Milling tool wear sample.
Tool blade image: 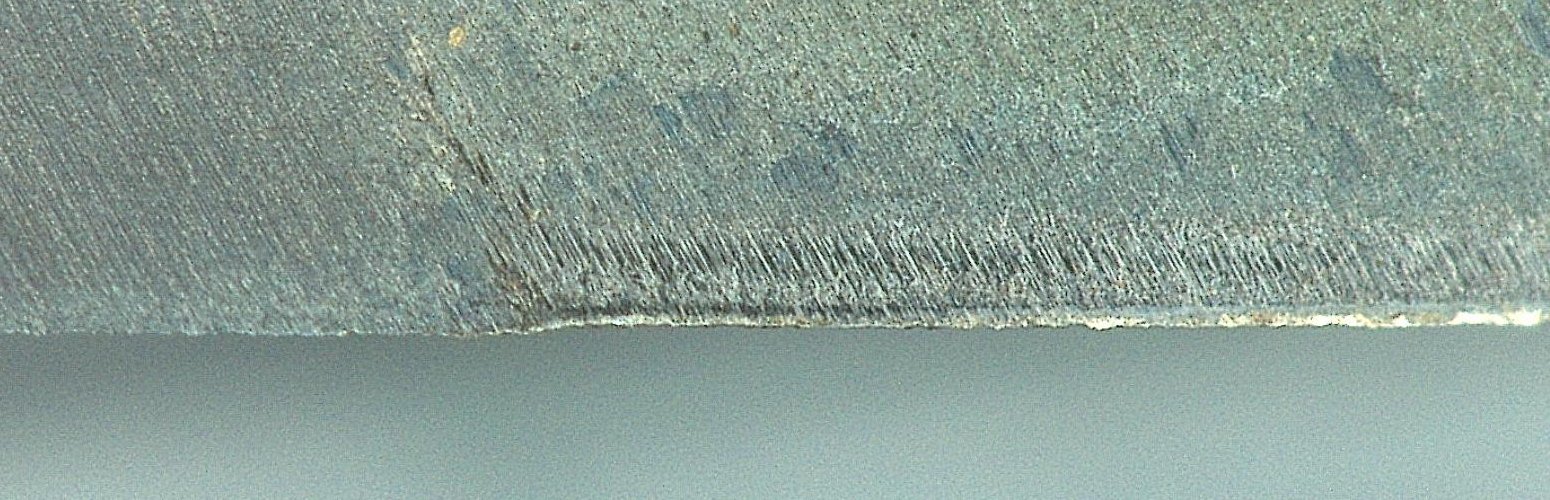
Chip image: 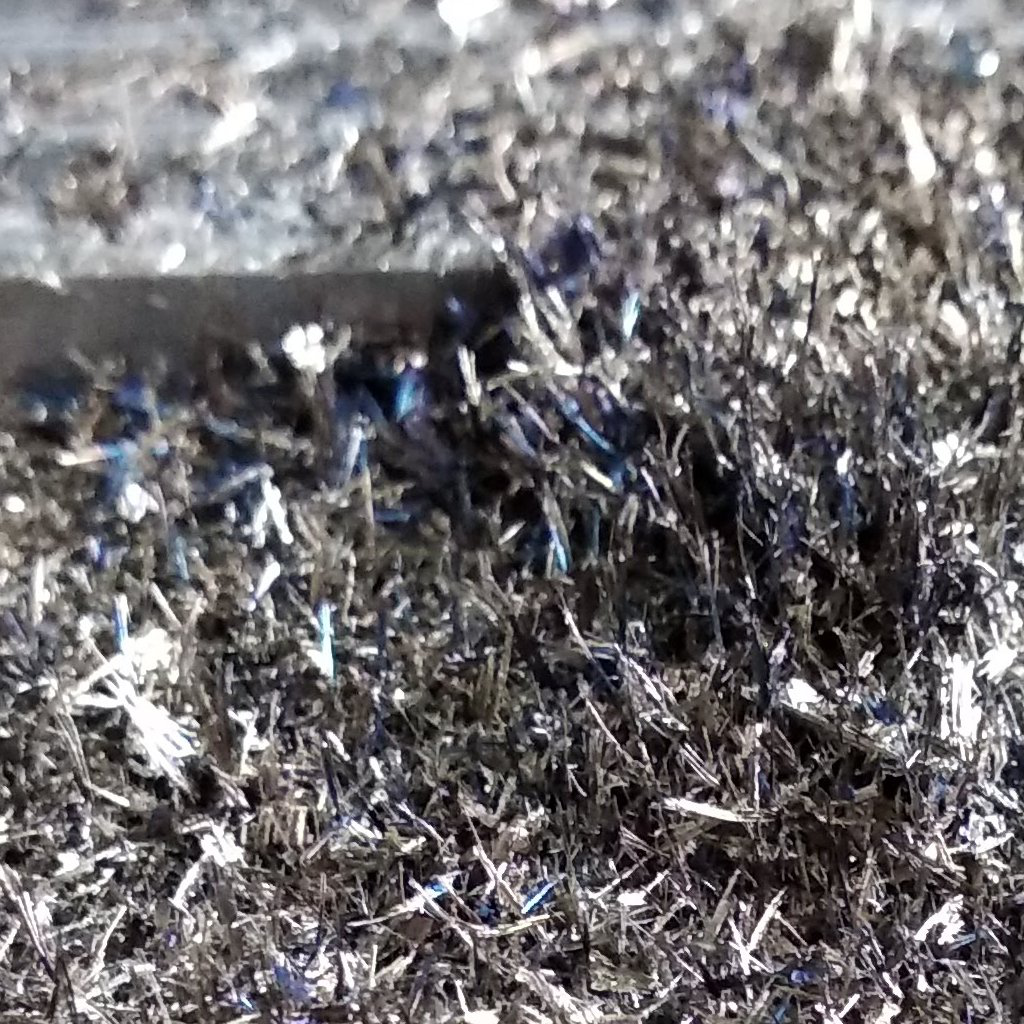
Workpiece image: 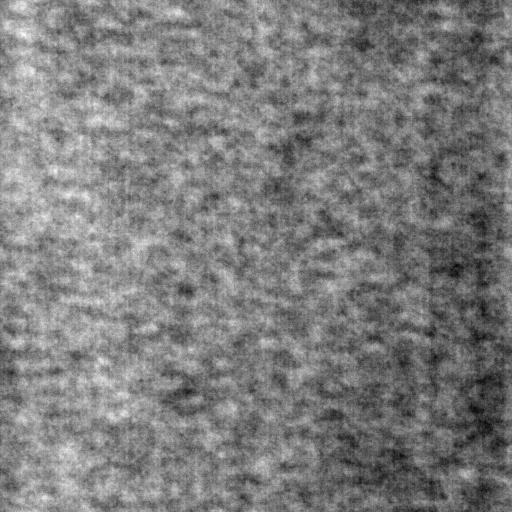
Tool wear state: used
Gaps: 15.63
Flank wear: 80.1
Overhang: 9.29
Force-signal Mel-spectrograms (X, Y, Z axes): 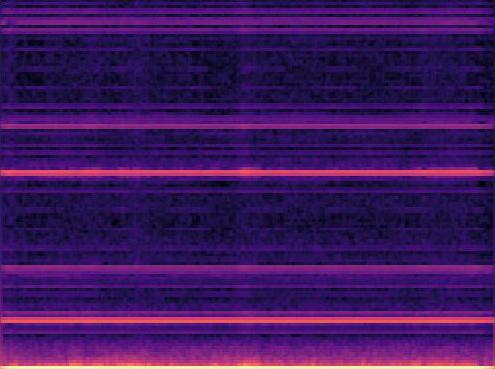 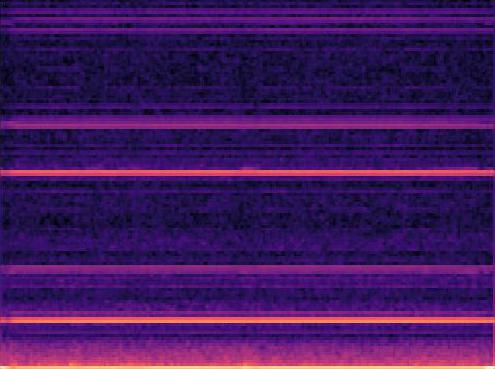 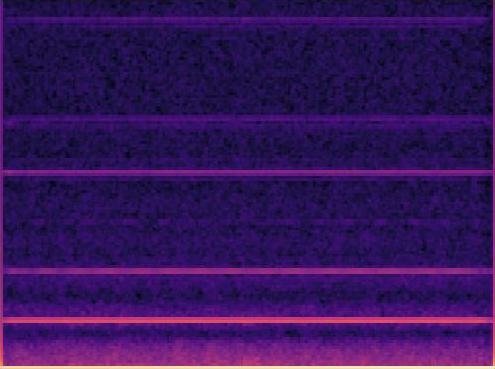
Force-signal scalograms (X, Y, Z axes): 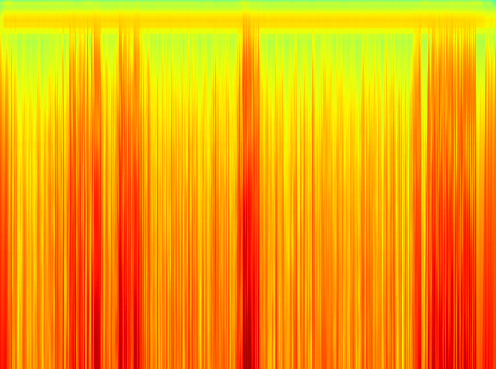 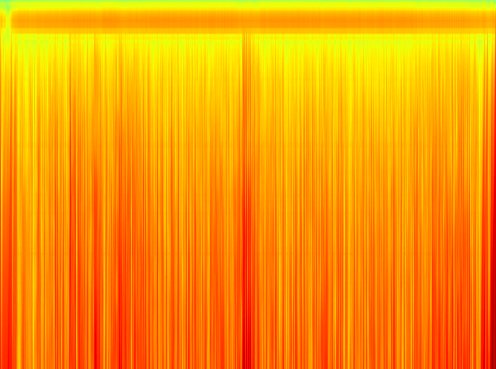 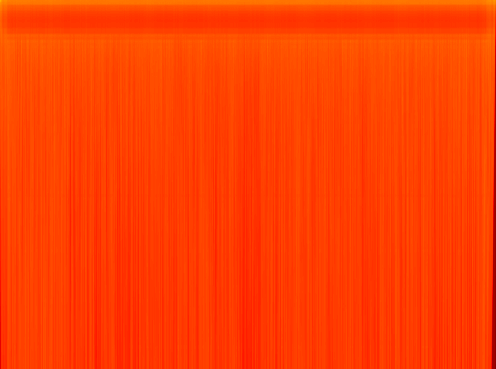
Force phase: steady_state_stabilization_wear